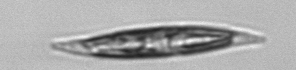
Label: Pleurosigma